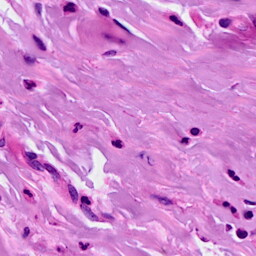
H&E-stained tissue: Breast